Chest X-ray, PA view. Patient: 29 years old, sex M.
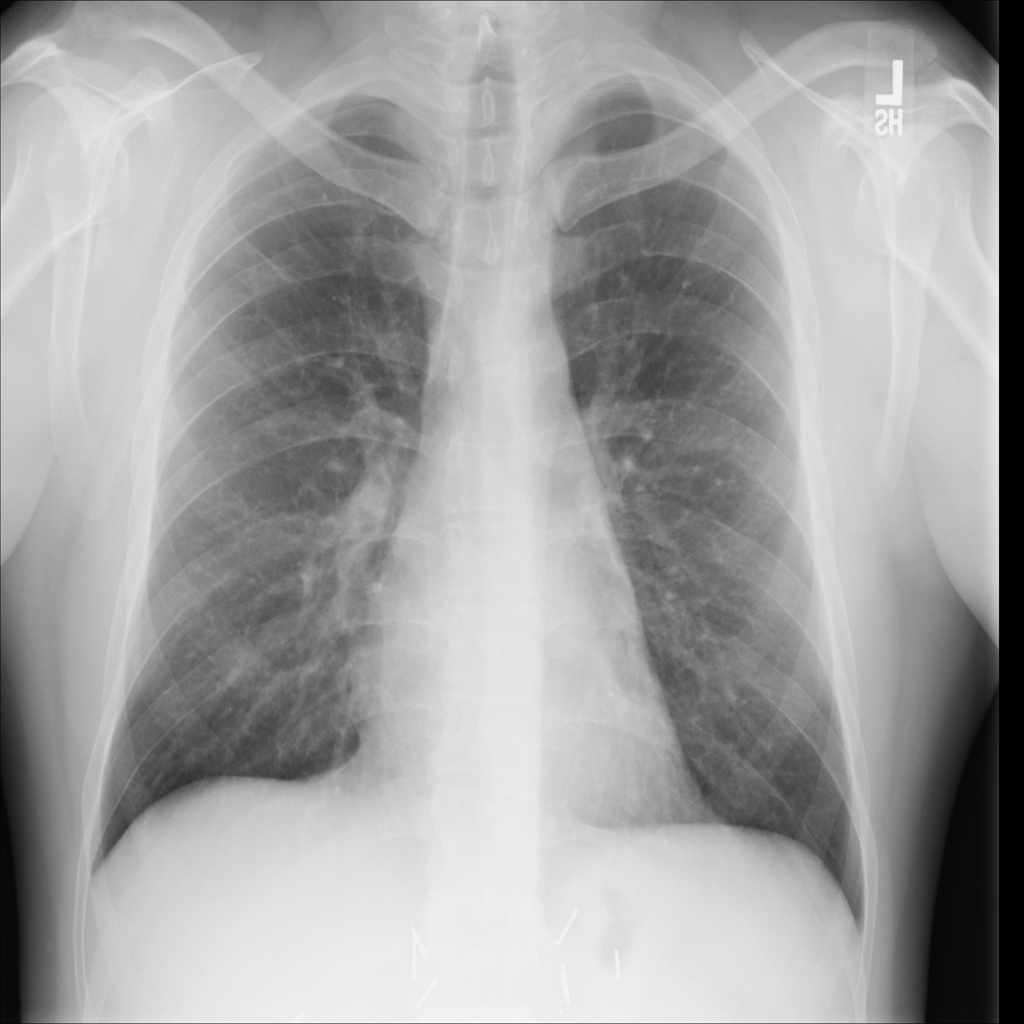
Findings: No Finding